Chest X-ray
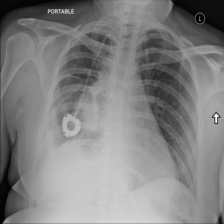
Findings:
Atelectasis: negative
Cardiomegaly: negative
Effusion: positive
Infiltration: negative
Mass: positive
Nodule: negative
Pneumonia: negative
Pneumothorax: negative
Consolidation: negative
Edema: negative
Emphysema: negative
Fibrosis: negative
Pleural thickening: negative
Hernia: negative